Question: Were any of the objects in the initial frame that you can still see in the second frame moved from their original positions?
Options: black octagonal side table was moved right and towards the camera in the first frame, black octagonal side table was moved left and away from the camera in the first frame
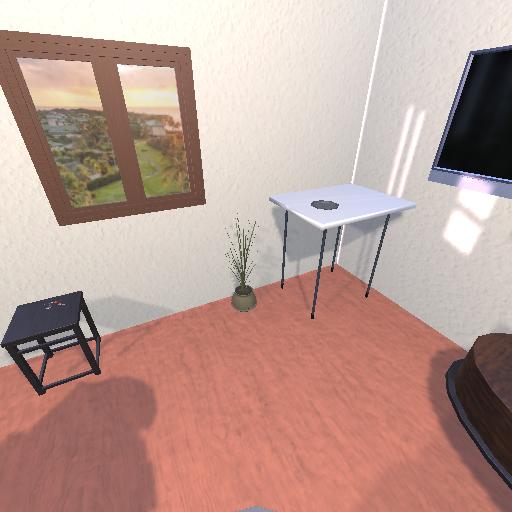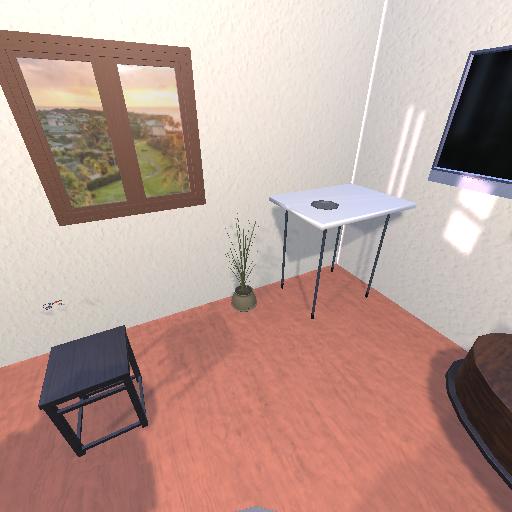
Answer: black octagonal side table was moved right and towards the camera in the first frame